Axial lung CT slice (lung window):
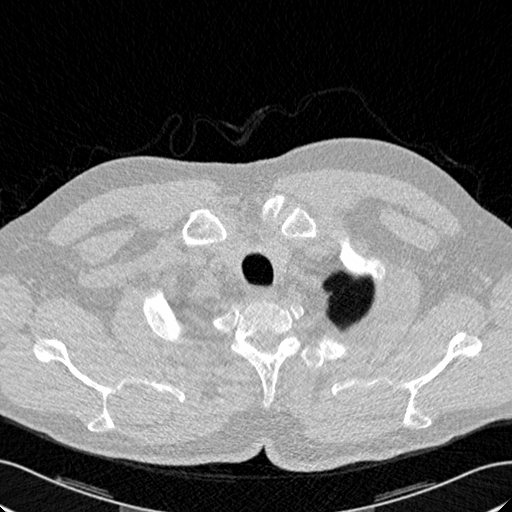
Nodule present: no